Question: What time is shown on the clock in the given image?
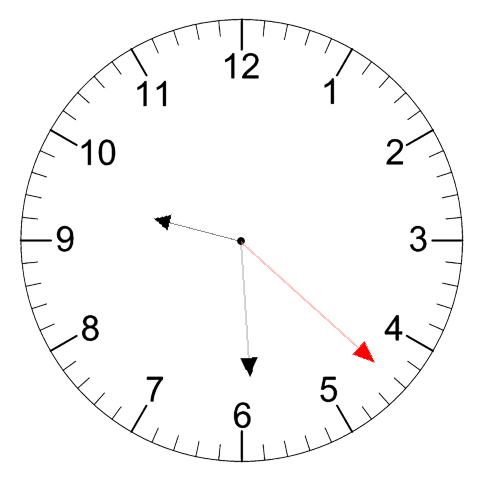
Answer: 09:29:22